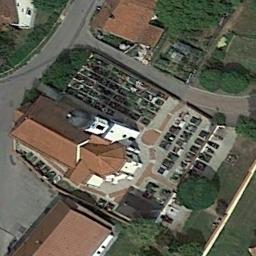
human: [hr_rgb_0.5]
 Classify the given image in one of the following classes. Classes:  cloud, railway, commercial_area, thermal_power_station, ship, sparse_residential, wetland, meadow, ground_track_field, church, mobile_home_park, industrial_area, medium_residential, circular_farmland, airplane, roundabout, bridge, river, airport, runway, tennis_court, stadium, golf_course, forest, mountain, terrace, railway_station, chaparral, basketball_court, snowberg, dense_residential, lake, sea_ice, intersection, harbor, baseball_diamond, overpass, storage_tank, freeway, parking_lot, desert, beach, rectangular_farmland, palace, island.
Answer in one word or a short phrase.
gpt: church